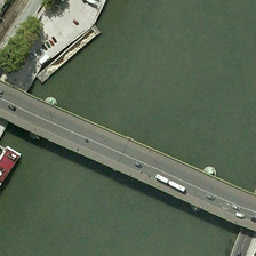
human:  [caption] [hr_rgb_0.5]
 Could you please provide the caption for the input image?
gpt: Some cars were parked at one end of the two-lane bridge.

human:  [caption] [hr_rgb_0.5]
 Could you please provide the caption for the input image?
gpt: A white bus passed over the two-lane bridge.

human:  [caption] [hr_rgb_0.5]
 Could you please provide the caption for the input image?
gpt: At one end of the two-lane bridge, there were some cars parked.

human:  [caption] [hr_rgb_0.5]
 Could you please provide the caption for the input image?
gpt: A white bus is crossing the two-lane bridge.

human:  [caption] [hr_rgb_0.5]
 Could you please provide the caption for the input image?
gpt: Several cars were parked at one end of the two-lane bridge.